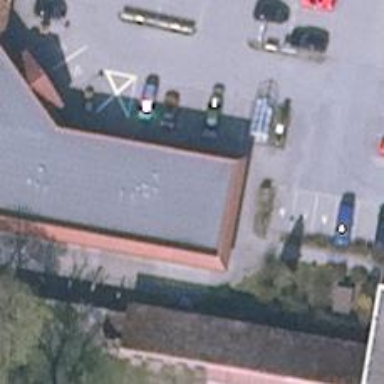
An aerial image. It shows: Pharmacy.